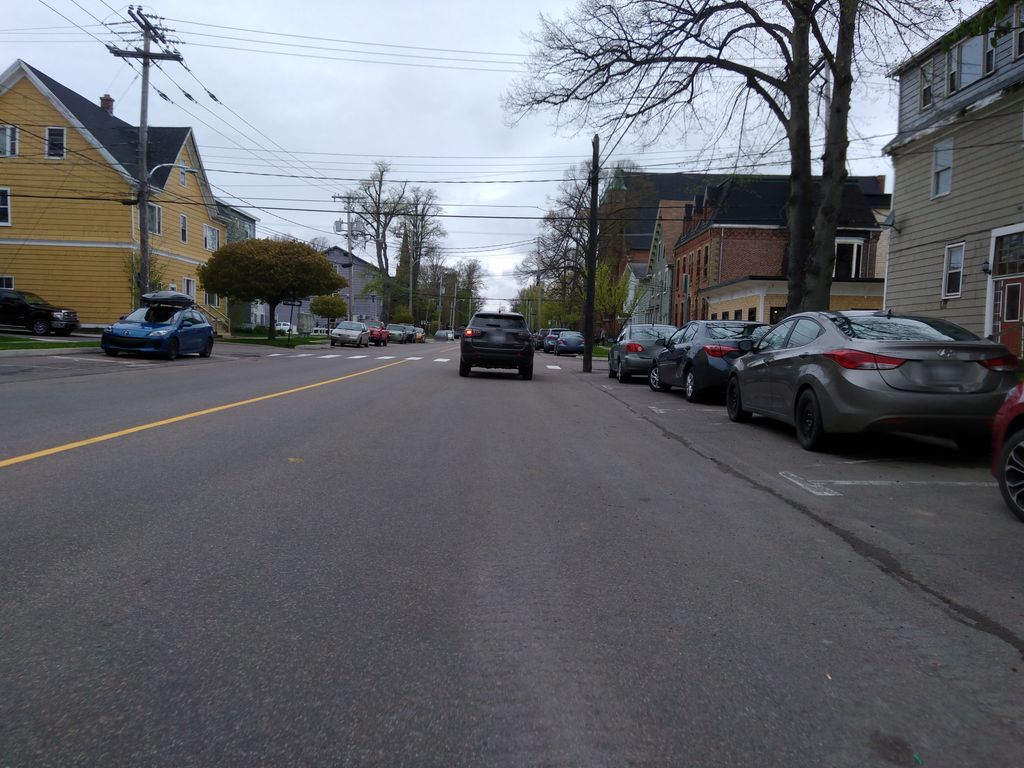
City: charlottetown